Aerial crown-view tile of a tropical tree (Barro Colorado Island, Panama), acquired 20250715:
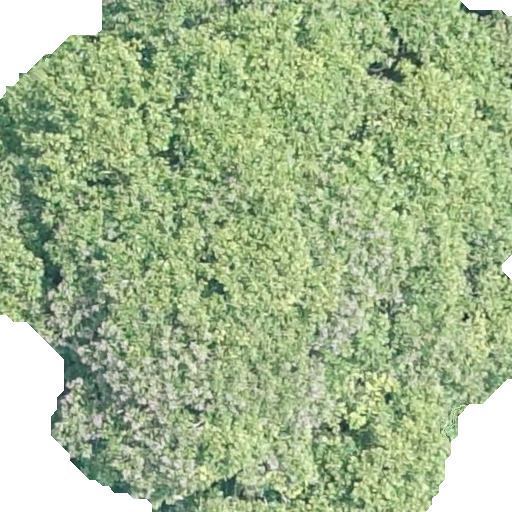
Species: Dipteryx oleifera
GBIF accepted scientific name: Dipteryx oleifera
Crown area: 455.963 m²